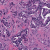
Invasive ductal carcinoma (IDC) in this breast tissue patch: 1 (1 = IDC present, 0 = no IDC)